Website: apple
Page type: customer-info-address
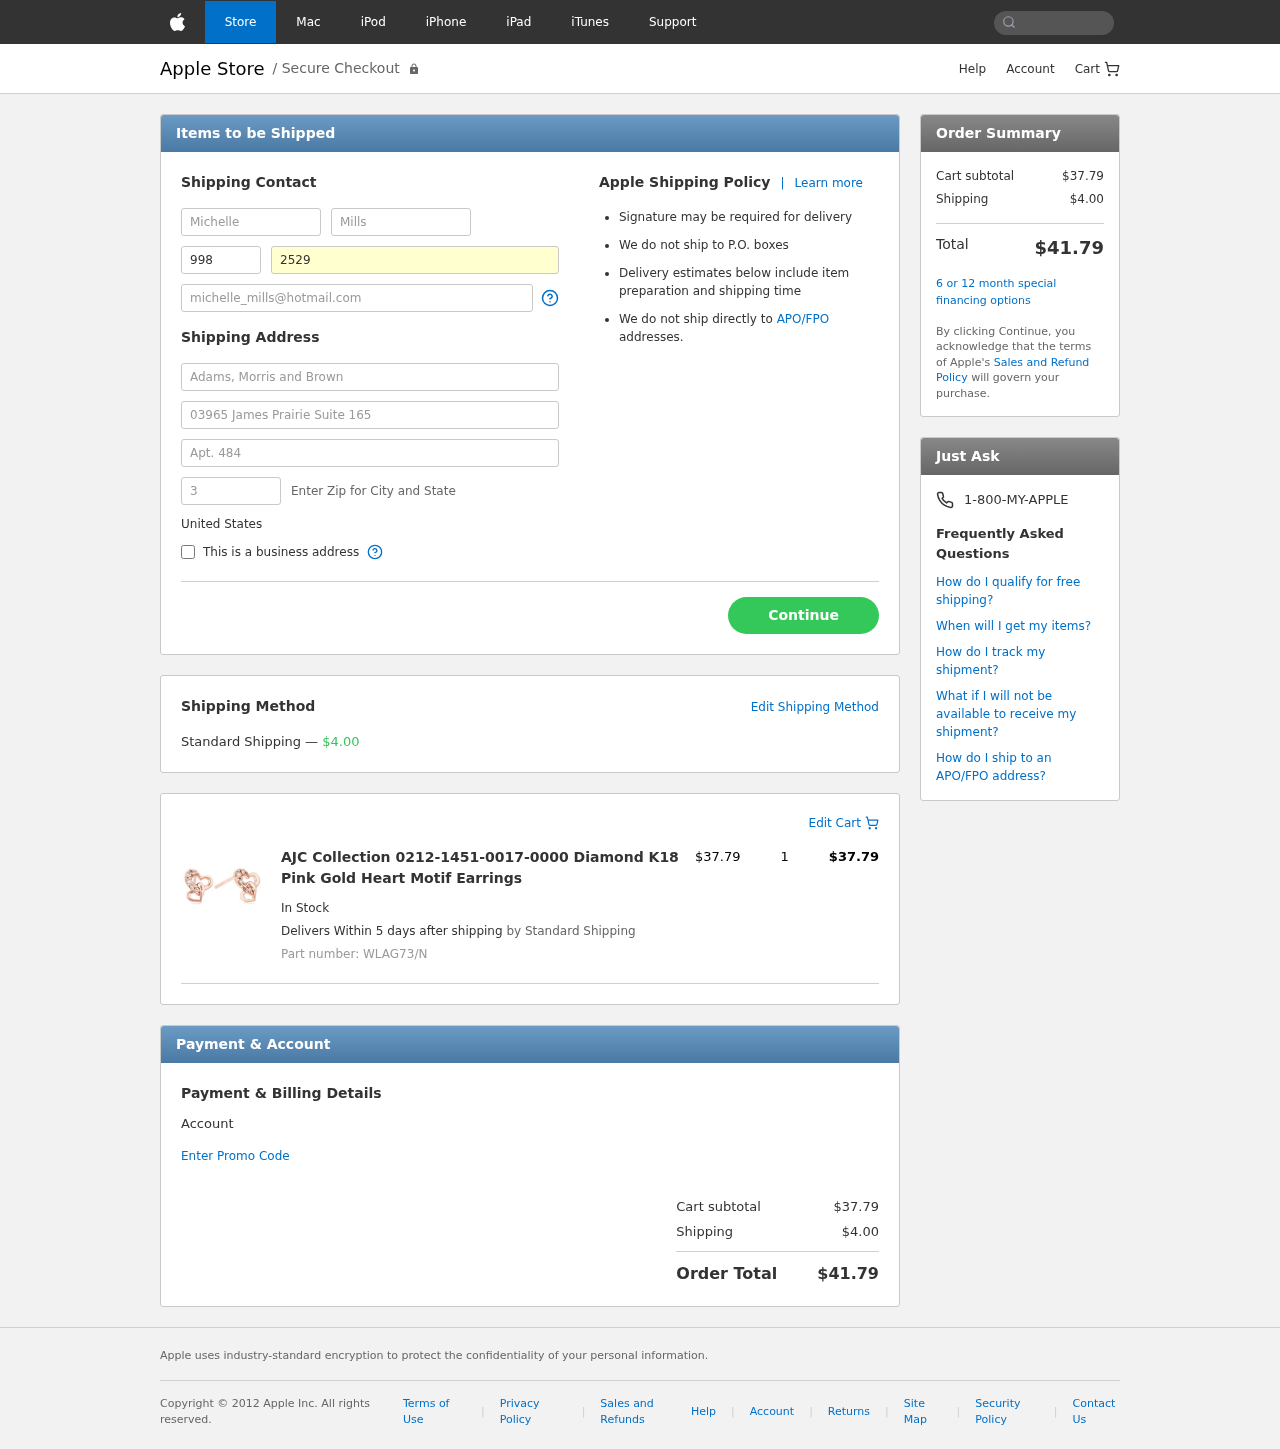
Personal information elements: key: PII_COUNTRY
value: United States
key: PII_FIRSTNAME
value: Michelle
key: PII_LASTNAME
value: Mills
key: PII_PHONE_AREA
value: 998
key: PII_PHONE_LINE
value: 2529
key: PII_EMAIL
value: michelle_mills@hotmail.com
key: PII_COMPANY
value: Adams, Morris and Brown
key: PII_STREET
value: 03965 James Prairie Suite 165
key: PII_STREET2
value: Apt. 484
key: PII_POSTCODE
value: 30684
Product elements: key: PRODUCT1_NAME
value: AJC Collection 0212-1451-0017-0000 Diamond K18 Pink Gold Heart Motif Earrings
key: PRODUCT1_PRICE
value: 37.79
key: PRODUCT1_QUANTITY
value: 1
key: PRODUCT1_SKU
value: WLAG73/N
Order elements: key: ORDER_SHIPPING_COST
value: $4.00
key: ORDER_ITEM_TOTAL
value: $37.79
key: ORDER_SUBTOTAL
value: $37.79
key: ORDER_TOTAL
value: $41.79